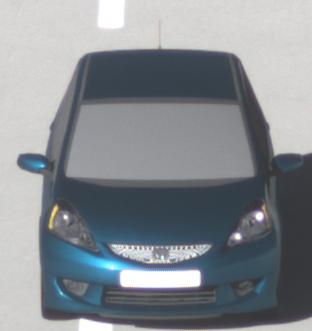
Make: Honda
Model: Jazz 1.2
Detailed model: Jazz (III) (11/08 - 04/11)
Model produced from: 2008/11
Model produced until: 2010/10
Doors: 5
Color: blue
Road condition: dry road
Daytime: morning or afternoon
Contrast: high contrast